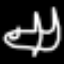
Label: airplane